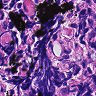
Metastatic tissue present: no